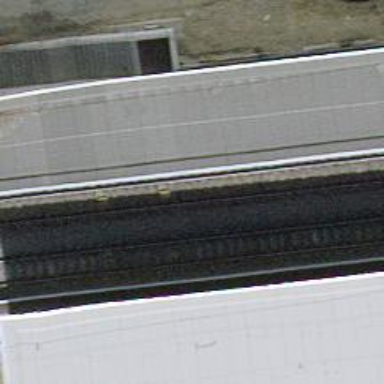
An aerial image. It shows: Stop position for public transport at railway stop.